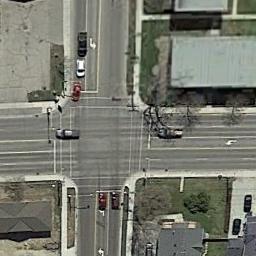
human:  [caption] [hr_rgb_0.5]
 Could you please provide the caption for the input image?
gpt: There are many different shapes of buildings beside the intersection .

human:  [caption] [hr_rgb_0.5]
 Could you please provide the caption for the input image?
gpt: An intersection with sparse traffic located in a residential area .

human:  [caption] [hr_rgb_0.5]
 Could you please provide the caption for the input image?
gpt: There are several moving vehicles on the road at the intersection, With many buildings and some trees around the intersection .

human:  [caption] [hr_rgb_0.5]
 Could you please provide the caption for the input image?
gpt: There are arrows on the ground at the intersection .

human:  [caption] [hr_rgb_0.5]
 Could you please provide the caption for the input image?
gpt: There are two black buildings beside the intersection .